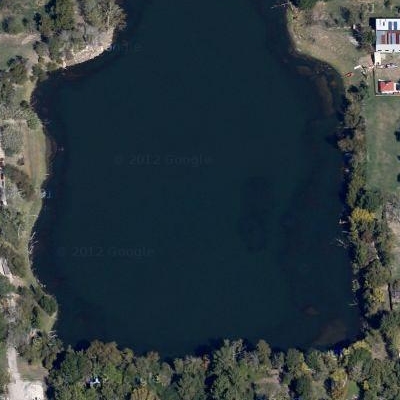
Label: dRiverLake